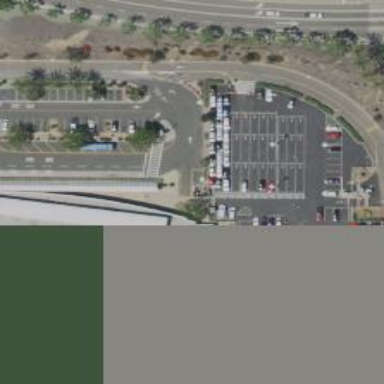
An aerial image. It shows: Car rental service.